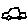
Label: car